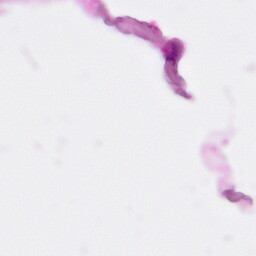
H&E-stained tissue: Pancreatic